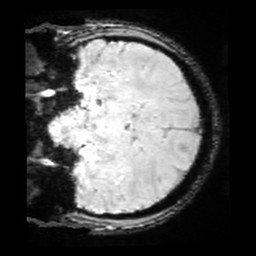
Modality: SWI
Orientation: coronal
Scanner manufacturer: siemens
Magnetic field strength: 3 T
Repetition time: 0.03 s
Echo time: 0.02 s